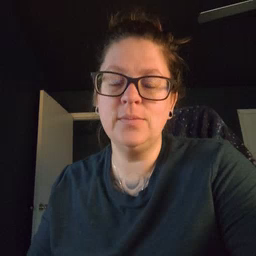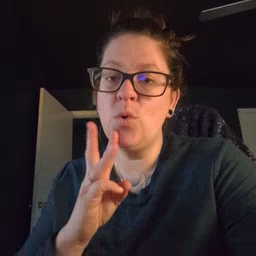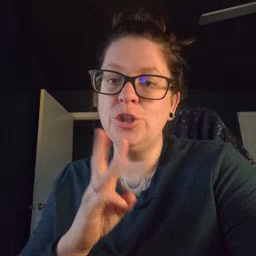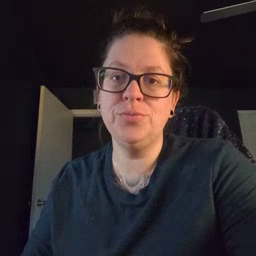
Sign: water